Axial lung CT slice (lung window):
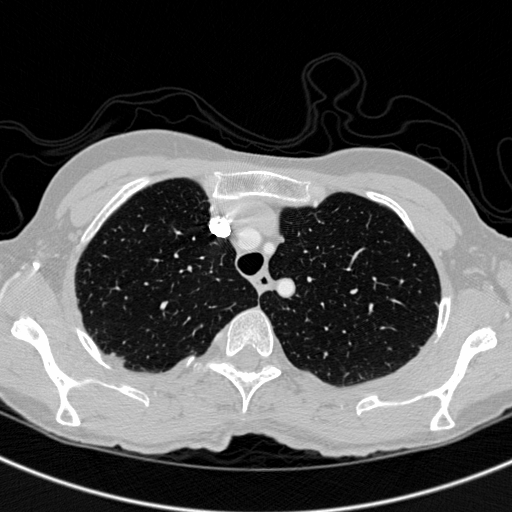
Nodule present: no